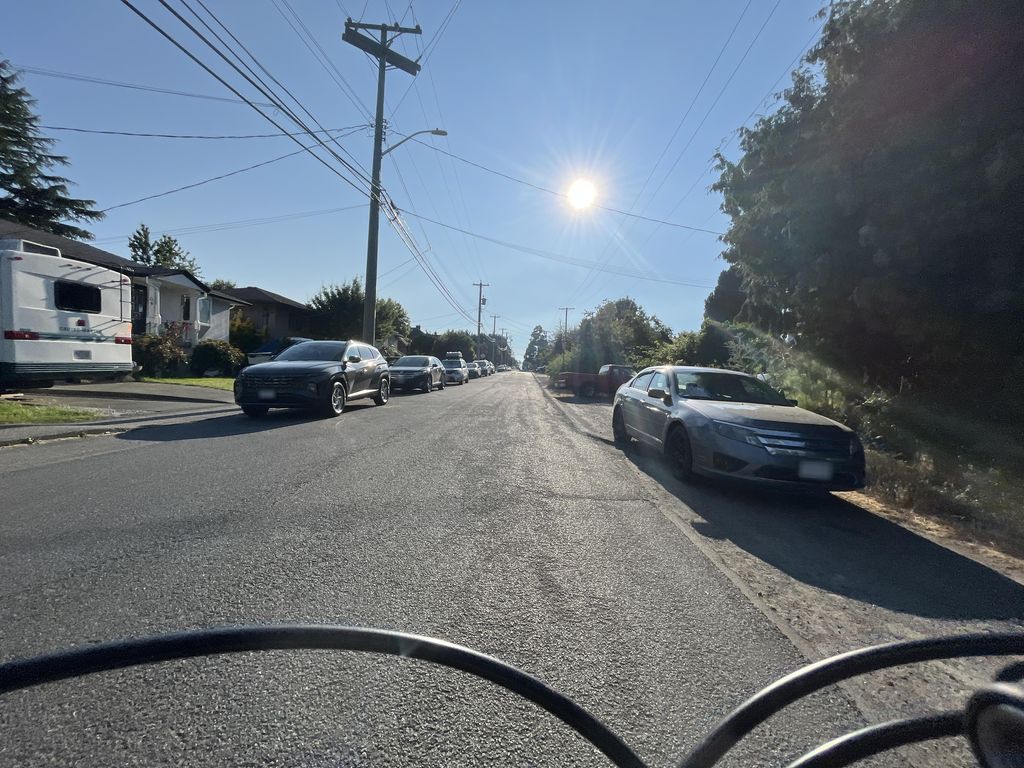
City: victoria